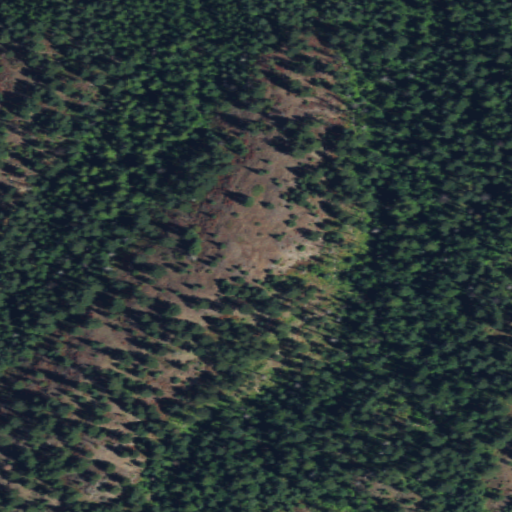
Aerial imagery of ridge(s) in Washington named Blue Ridge containing evergreen forest, grassland, and shrub